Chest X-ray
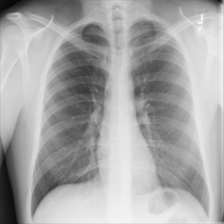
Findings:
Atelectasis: negative
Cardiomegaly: negative
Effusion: negative
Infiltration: negative
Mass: negative
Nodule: negative
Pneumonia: negative
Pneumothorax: negative
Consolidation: negative
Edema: negative
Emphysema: negative
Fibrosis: negative
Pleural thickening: negative
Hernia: negative